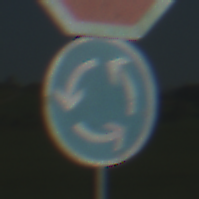
Verkehrszeichen: Kreisverkehr
Zusatzzeichen oben: Stop
Umgebung: Outdoor, Nature
Tageszeit: MorningAfternoon
Wetter: Clear
Licht: Natural
Jahreszeit: NotSpecified
Kontrast: HighContrast